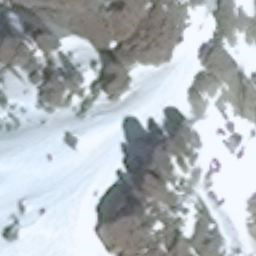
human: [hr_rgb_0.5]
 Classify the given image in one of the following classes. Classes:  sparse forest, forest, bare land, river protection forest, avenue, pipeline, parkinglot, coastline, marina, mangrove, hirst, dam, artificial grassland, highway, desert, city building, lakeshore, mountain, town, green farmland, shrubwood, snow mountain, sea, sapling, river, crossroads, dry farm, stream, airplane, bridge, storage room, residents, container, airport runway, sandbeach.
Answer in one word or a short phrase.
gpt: snow mountain